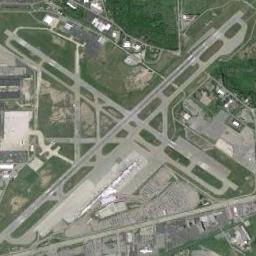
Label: airport